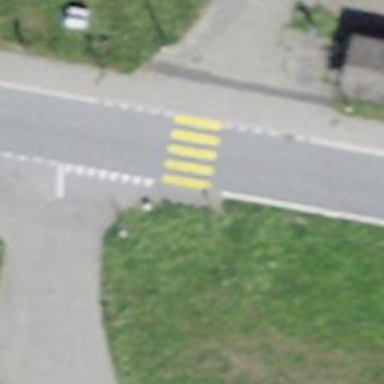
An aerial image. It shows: Uncontrolled zebra crossing on the road.